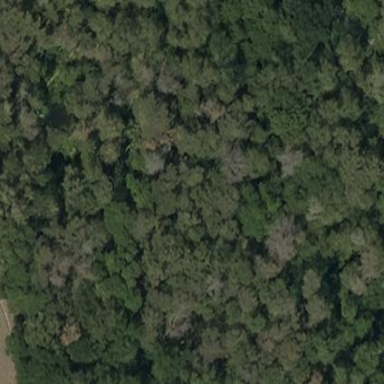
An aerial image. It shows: Forest area.